Question: I am using coldfusion's imageGetIPTCMetadata() function to get the iptc keywords.
I used Photomechanics to insert some keywords in a hierarchical fashion like this
'''
Personnel | Appointments | Assistant Chief of General Staff (ACGS), Personnel | Ranks | Royal Marine | Colour Sergeant (CSgt), Personnel | Ranks | Royal Navy | Chief Petty Officer (CPO), Personnel|Ranks|Army|Field Marshall (Fd Marshall) (FM)
'''
But after I call the method in my CFC I get this -
How can I get the keywords with a delimeter or something so that I can reuse them in my code.

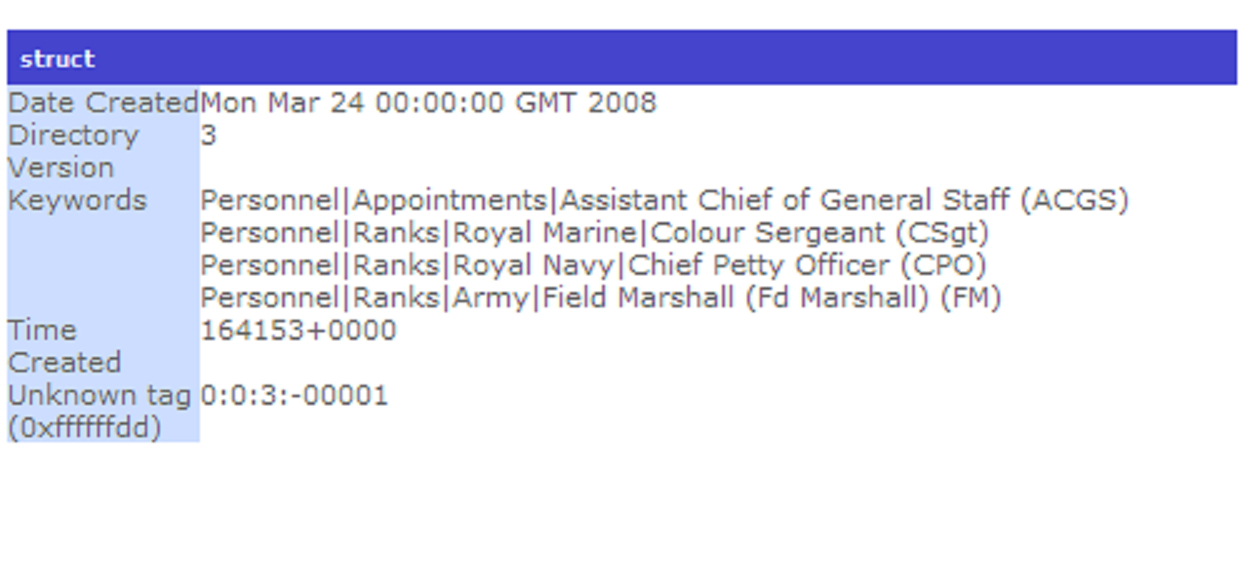
Answer: I found the solution <URL>:
'''
<cfparam name="URL.source" default="xmp-asset.jpg">
<cffile action="readbinary" file="#ExpandPath(URL.source)#" variable="data">
<!-- encode the binary data to hex -->
<cfset hex_data = BinaryEncode(data,"hex") />
<!-- string indicating beginning of packet '<x:xmpmeta' -->
<cfset xmp_string_begin = "3C783A786D706D657461" />
<!-- string indicating end of packet '</x:xmpmeta>' -->
<cfset xmp_string_end = "3C2F783A786D706D6574613E" />
<!-- find the starting index in the hex string -->
<cfset idx_start = FindNoCase(xmp_string_begin,hex_data) />
<!-- find the ending index in the hex string -->
<cfset idx_end = FindNoCase(xmp_string_end,hex_data,idx_start) + Len(xmp_string_end) />
<!-- using the start and end indices, extract the xmp packet -->
<cfset xmp_hex = Mid(hex_data,idx_start,Evaluate(idx_end-idx_start)) />
<!-- convert the hex to readable characters -->
<cfset xmp_string = ToString(BinaryDecode(xmp_hex,"hex")) />
<!-- parse the xml string to and xml structure -->
<cfset xmp_xml = XmlParse(xmp_string) />
<cfcontent type="text/xml">
<cfoutput>#xmp_string#</cfoutput>
'''
Now I can get the entire XMP xml and do all I want to do with the data there.